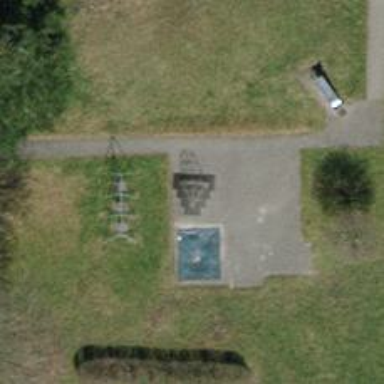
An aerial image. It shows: Playground featuring climbing frame.